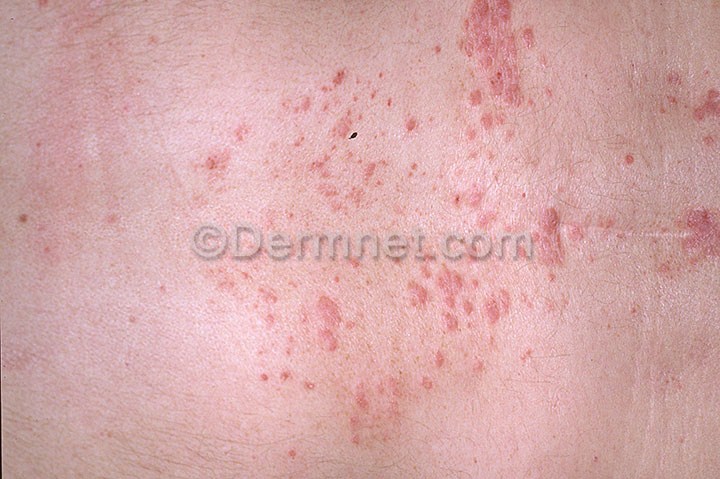
Disease: Psoriasis pictures Lichen Planus and related diseases